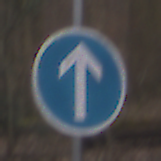
Verkehrszeichen: VorgeschriebeneFahrtrichtungGeradeaus
Umgebung: Outdoor, Nature
Tageszeit: MorningAfternoon
Wetter: Overcast
Licht: Natural
Jahreszeit: Autumn
Kontrast: LowContrast